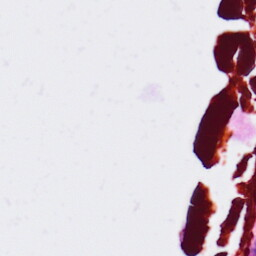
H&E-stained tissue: Lung